Question: I added a UITextView to a UIViewController. In situations where there's a lot of text in the textView, the keyboard covers it up creating a need to scroll to see parts of the text. In the attached image you can see that the textView has scrolling enabled as well as User Interaction enabled, yet I'm unable to scroll to view the text covered by the keyboard.
I did not add an extra scroll view to the UIViewController as I assume these settings don't require me to.
Can you explain why I'm not able to scroll?
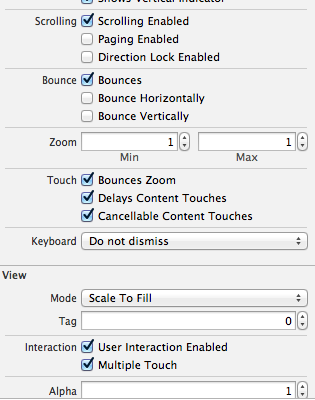
Answer: When working with scrollview, the text has to be longer than the actual height of the textview. This is because textview has a UIScrollView within it, and that is why it is able to scroll text.
Solution: Just make the text much longer than the height of your UITextView object, and it'll work.
In regards to where you say the keyboard covers up the text, here is a link that I am sure will help you out.
<URL>
Hope this helps